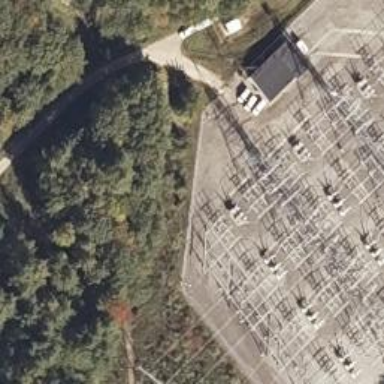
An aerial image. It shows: Switch used for power control.